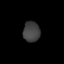
Tissue: lung
Cell type: Myeloid cells
Senescence score: 0.5633
Nuclear area (px): 334
Mean DAPI intensity: 65.488